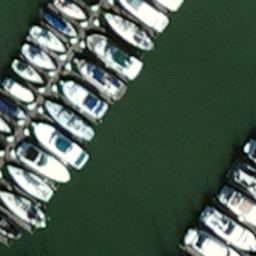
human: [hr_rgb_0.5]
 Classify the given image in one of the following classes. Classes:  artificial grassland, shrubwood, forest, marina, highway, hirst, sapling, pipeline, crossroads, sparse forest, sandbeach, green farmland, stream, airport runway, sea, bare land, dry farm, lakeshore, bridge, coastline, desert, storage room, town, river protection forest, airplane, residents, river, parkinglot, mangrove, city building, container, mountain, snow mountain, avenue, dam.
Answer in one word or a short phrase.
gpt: marina